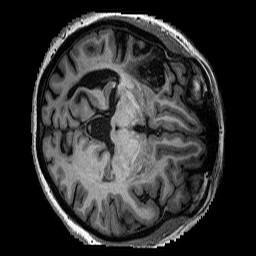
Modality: T1w
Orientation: axial
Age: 39
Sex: female
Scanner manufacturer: siemens
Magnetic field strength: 3 T
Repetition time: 2.25 s
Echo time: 0.003 s